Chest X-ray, PA view. Patient: 24 years old, sex F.
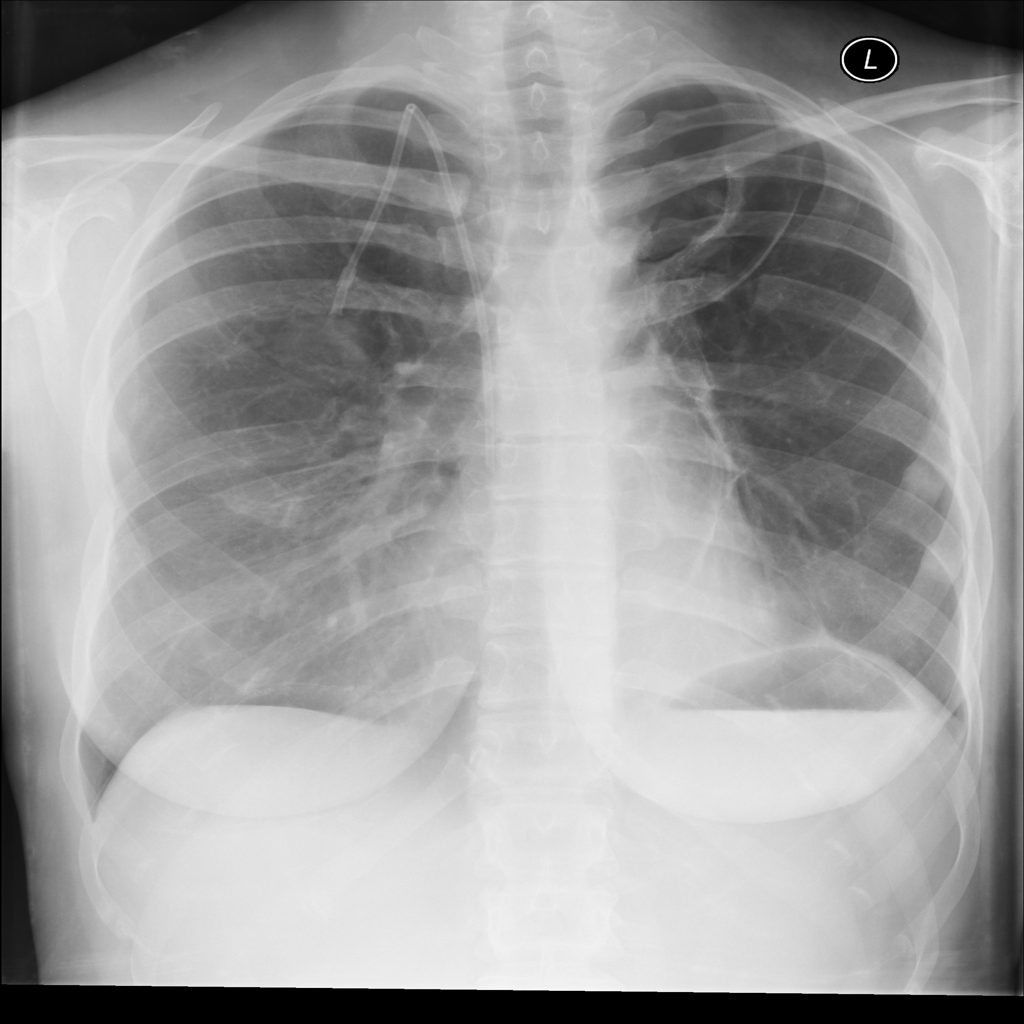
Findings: No Finding